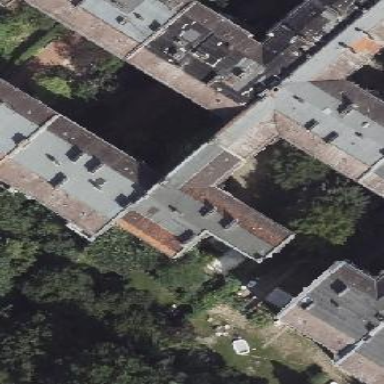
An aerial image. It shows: Apartments building with saltbox roof shape.